Field crop: tomato
Growth stage: 1
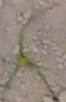
Species: cyperus